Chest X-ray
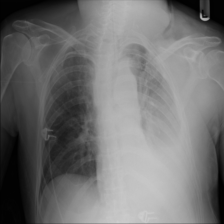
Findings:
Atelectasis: negative
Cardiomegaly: negative
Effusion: positive
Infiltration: negative
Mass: negative
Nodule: negative
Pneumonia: negative
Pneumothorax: negative
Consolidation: negative
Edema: negative
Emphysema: negative
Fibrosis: negative
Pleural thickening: negative
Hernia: negative